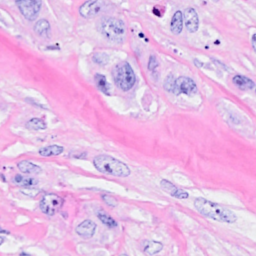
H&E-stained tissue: Breast